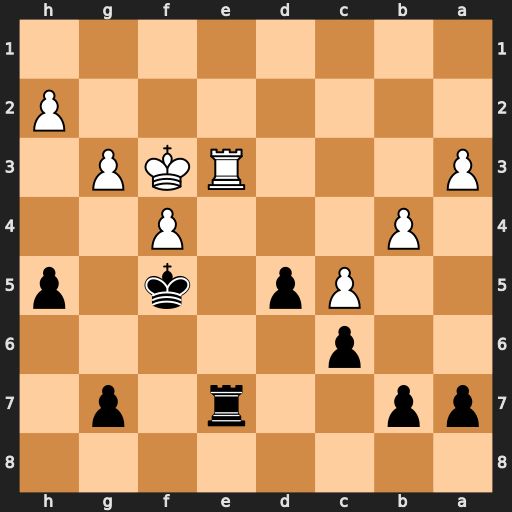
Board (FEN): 8/pp2r1p1/2p5/2Pp1k1p/1P3P2/P3RKP1/7P/8
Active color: b
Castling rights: -
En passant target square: -
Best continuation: Rxe3+ Kxe3 Kg4